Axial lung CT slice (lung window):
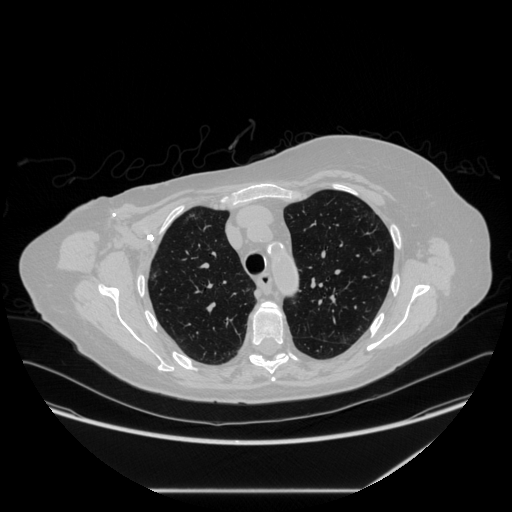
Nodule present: no